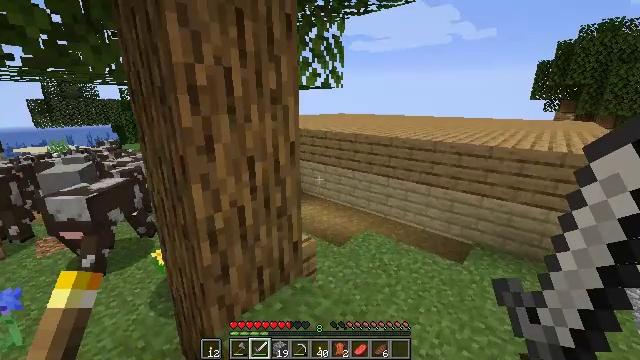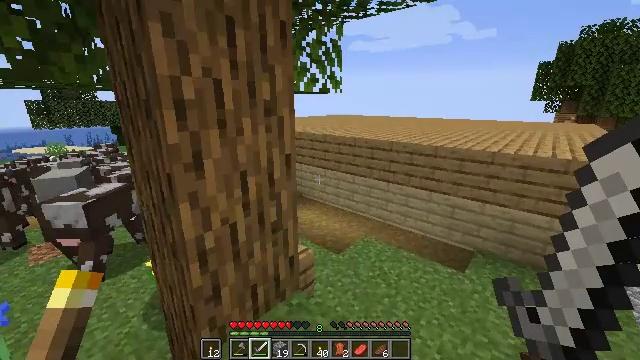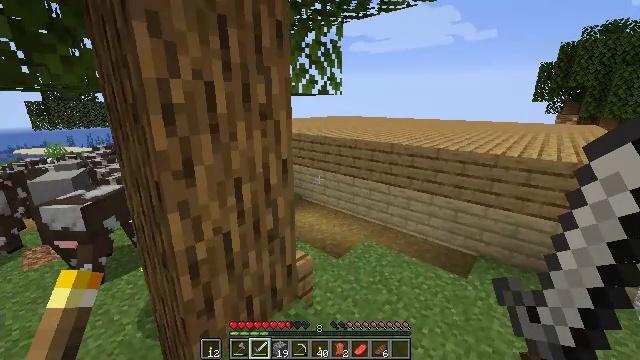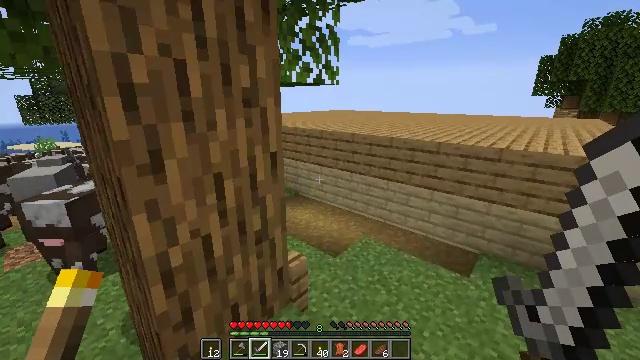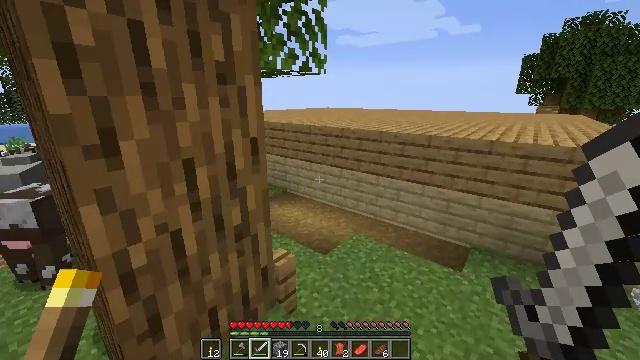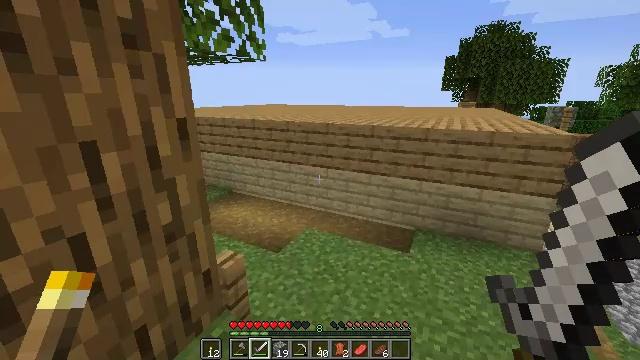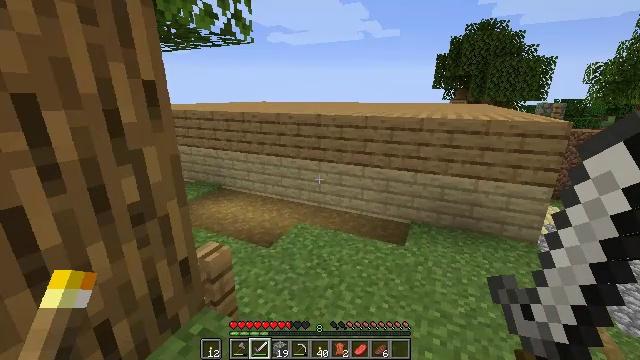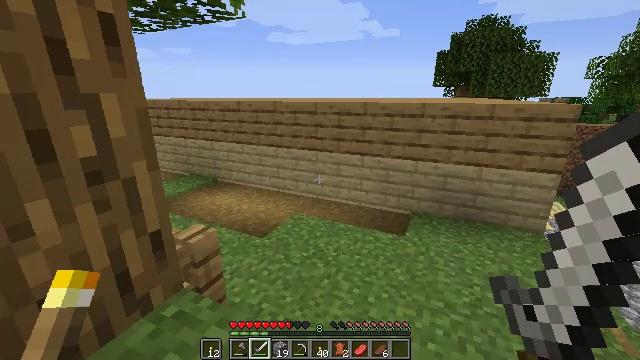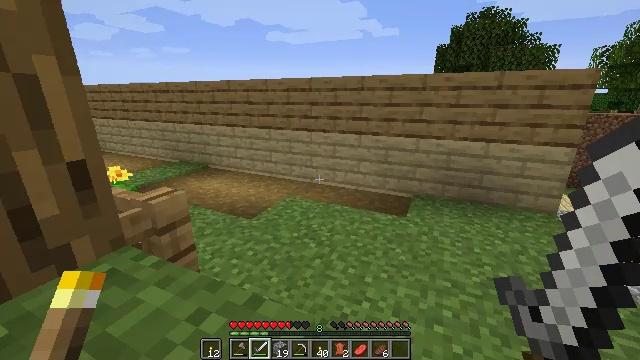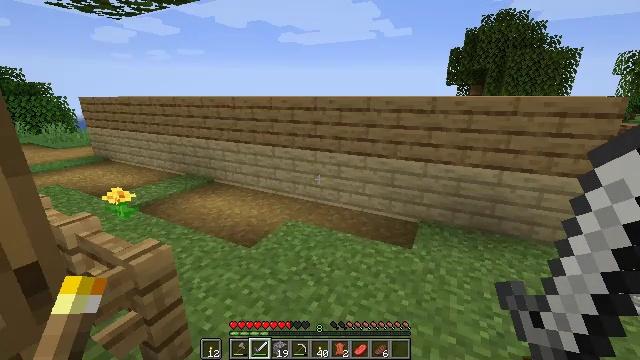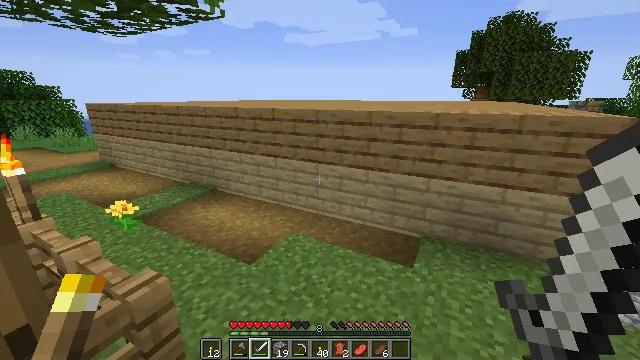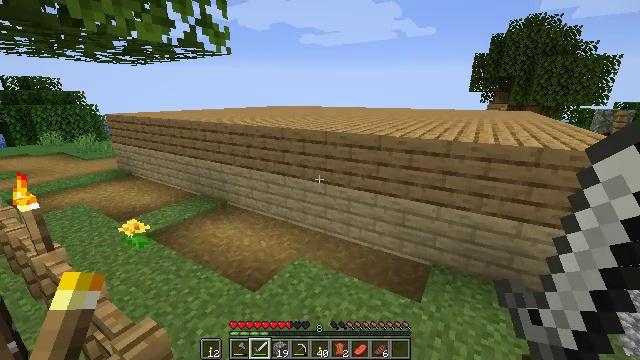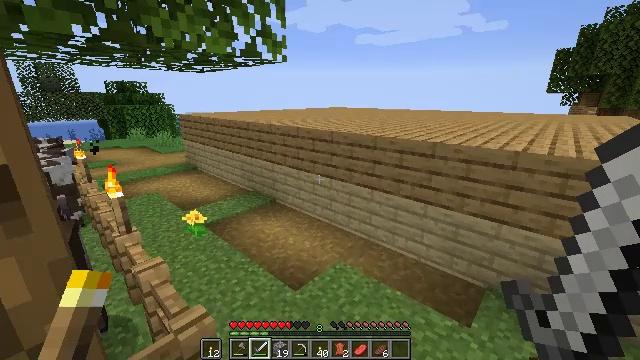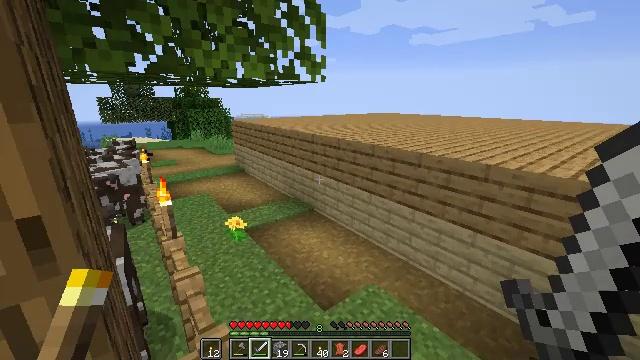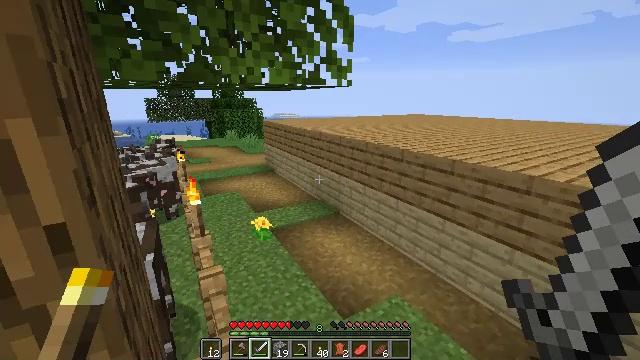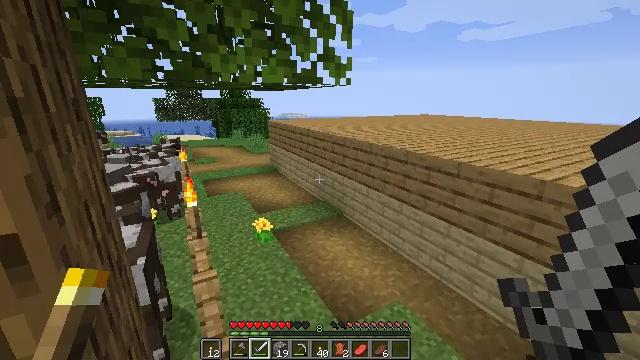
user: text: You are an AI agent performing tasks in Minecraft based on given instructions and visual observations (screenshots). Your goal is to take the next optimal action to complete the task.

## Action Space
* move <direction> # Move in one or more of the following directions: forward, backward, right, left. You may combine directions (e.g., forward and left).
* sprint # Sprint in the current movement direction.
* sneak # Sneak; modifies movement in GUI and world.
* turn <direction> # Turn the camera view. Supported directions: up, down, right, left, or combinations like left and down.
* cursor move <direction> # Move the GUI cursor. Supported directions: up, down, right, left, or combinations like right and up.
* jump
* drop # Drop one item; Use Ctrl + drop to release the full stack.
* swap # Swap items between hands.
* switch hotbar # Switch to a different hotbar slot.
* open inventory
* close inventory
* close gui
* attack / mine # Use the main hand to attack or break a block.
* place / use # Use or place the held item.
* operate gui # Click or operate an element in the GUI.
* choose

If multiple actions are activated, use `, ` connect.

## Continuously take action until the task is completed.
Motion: motion action
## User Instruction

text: Mine oak leaves.
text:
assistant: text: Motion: move forward, jump
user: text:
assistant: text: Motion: move forward, jump
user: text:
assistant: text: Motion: move forward, turn down, jump
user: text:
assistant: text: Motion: move forward, turn right, jump
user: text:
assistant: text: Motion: move forward, turn right, jump
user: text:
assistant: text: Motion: move forward, turn right, jump
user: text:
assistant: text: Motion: move forward, jump
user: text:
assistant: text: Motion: move forward, jump
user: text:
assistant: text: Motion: move forward, turn left, jump
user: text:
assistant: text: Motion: move forward, turn left, jump
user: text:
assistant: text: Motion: move forward, turn left, jump
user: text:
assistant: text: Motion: move forward, turn left, jump
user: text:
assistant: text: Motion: move forward, turn left, jump
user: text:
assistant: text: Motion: move forward, turn left, jump
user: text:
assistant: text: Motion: move forward, turn left, jump
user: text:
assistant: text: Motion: move forward, turn left, jump
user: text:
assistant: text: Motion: move forward, turn left, jump
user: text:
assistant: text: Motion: move forward, turn left, jump
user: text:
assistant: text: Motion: move forward, jump
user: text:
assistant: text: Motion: move forward, jump
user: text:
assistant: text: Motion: move forward
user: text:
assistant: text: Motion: move forward, turn left
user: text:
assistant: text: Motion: move forward, turn left
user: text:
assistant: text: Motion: move forward, turn left
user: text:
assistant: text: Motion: move forward, turn left, jump
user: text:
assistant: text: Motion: move forward, turn left, jump
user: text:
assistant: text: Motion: move forward, turn left, jump
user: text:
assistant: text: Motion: move forward, turn left, jump
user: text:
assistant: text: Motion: move forward, turn left, jump
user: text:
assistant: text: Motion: move forward, jump